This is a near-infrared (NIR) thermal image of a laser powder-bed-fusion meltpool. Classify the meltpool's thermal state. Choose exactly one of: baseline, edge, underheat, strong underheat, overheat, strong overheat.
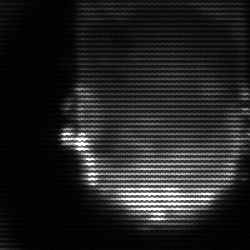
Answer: baseline